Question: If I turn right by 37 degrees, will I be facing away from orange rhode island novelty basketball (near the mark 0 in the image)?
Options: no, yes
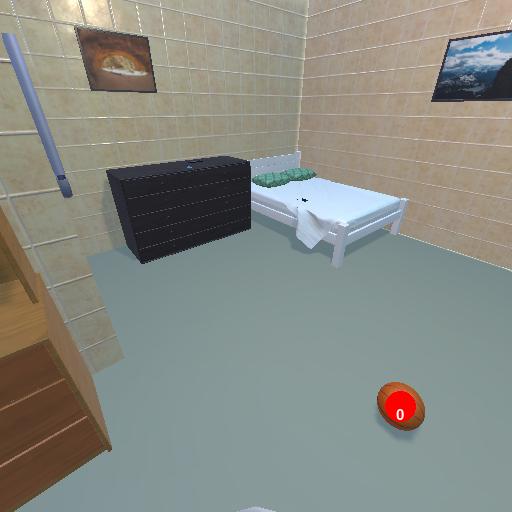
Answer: no